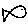
Label: fish